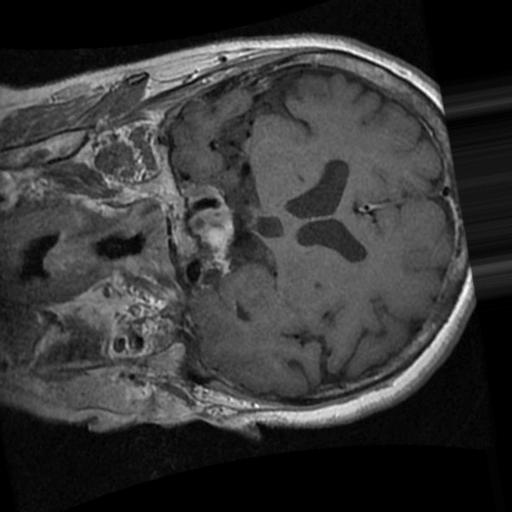
Label: brain_tumor